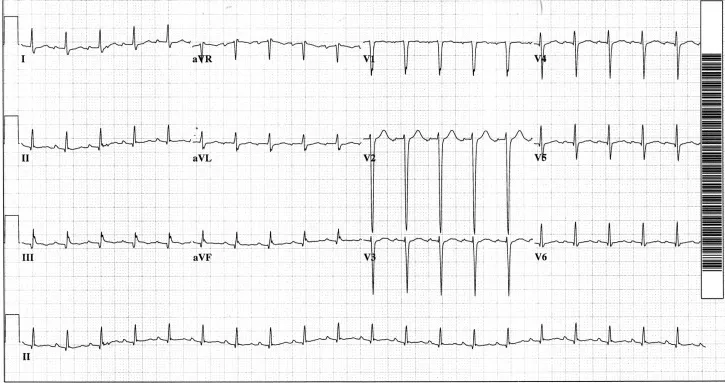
Tracing suggesting sinus tachycardia.
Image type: electrography (ekg)